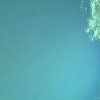
Label: water